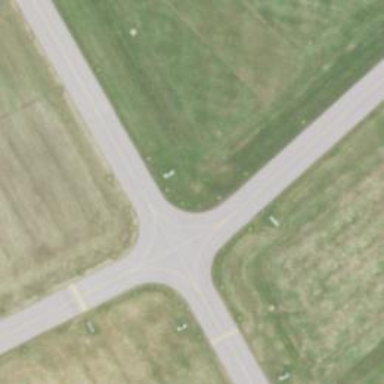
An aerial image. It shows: Taxiway at the airport with asphalt surface.